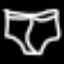
Label: pants